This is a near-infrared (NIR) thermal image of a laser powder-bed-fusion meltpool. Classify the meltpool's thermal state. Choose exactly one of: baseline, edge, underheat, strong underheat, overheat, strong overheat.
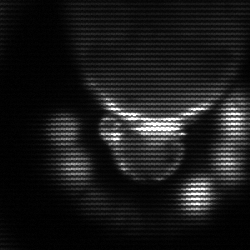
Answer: baseline